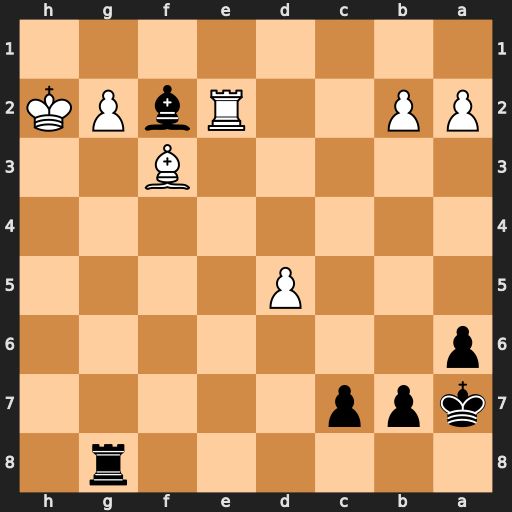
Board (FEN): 6r1/kpp5/p7/3P4/8/5B2/PP2RbPK/8
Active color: b
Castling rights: -
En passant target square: -
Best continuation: Rh8+ Bh5 Rxh5#